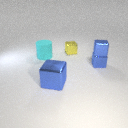
large blue metal cube to the left of small yellow metal cube